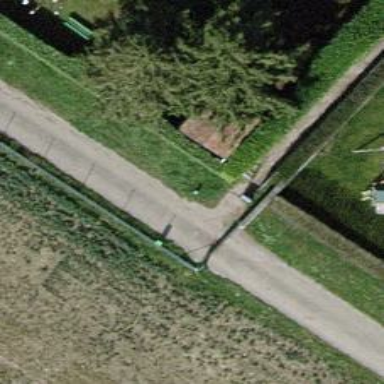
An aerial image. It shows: Gate.